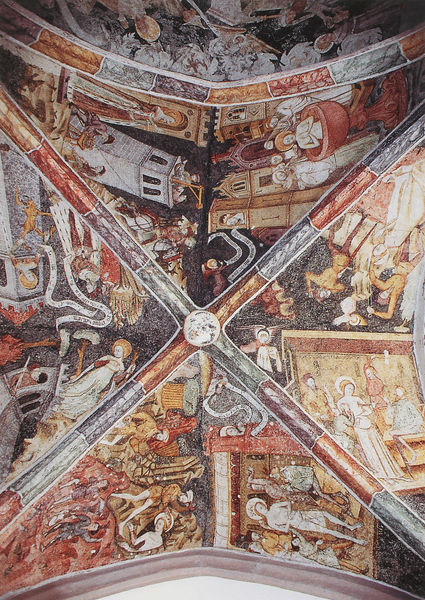
Titel: Deckenfresko im Kloster Neustift
Institution: bei Brixen, Österreich
Schlagwörter: menschen, stadt, malerei, bibel, kirche, decke, gotik, turm, figuren, symmetrie, wandmalerei, gewölbe, burg, türme, kran, rippen, beten, schlussstein, kreuzrippe, heiligenschein, kreuzgewölbe, christus, jesus, fegefeuer, teufel, mittelalter, deckengemälde, fresko, heilig, taufe, maria, satan, bauen, deckenmalerei, gebaude, vierung, teile, taufbecken, galgen, deckenfresko, stichkappen, heiligenbilder, alte farben, religiöse szenen